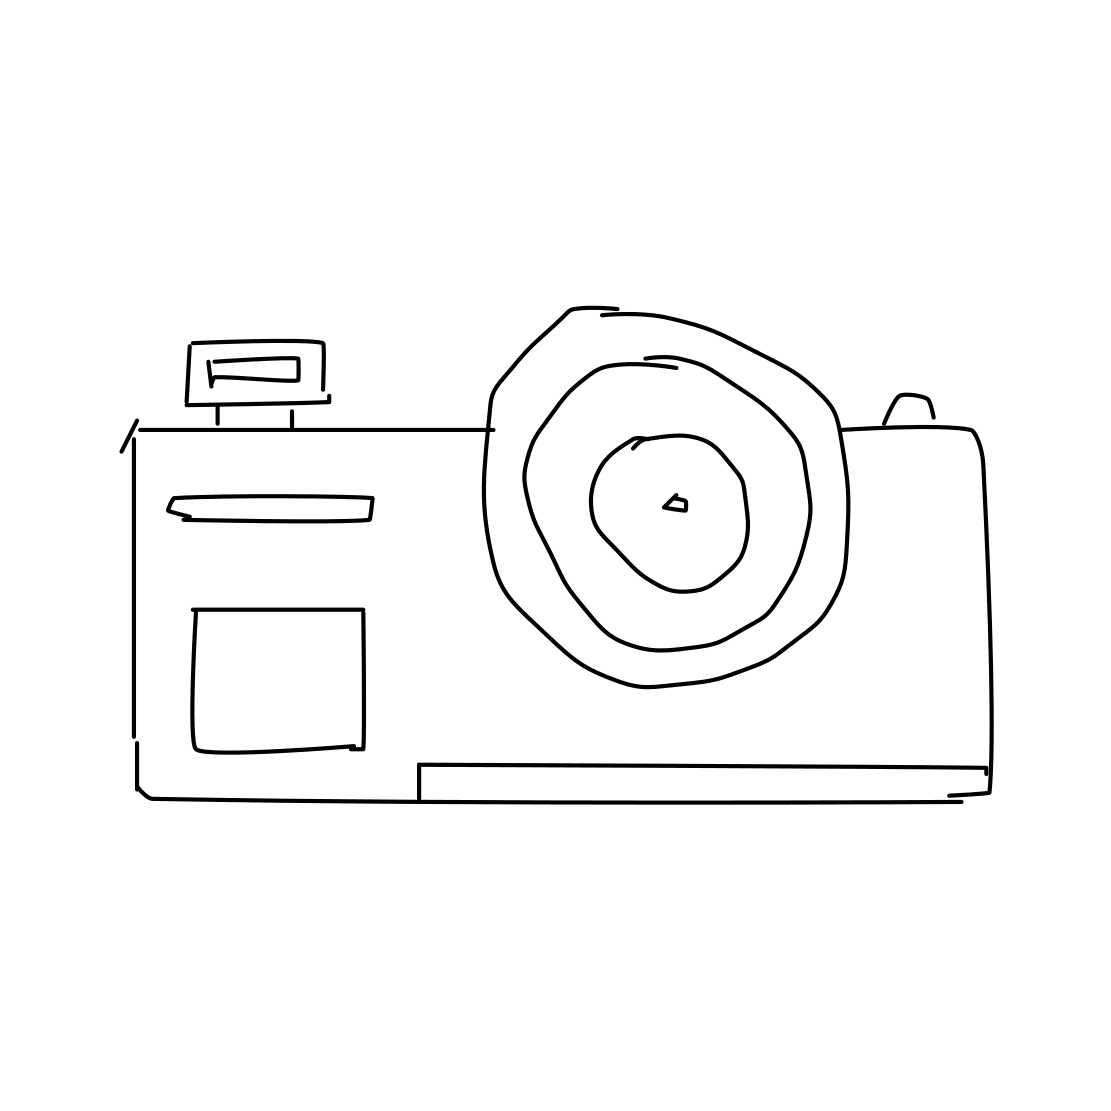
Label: camera